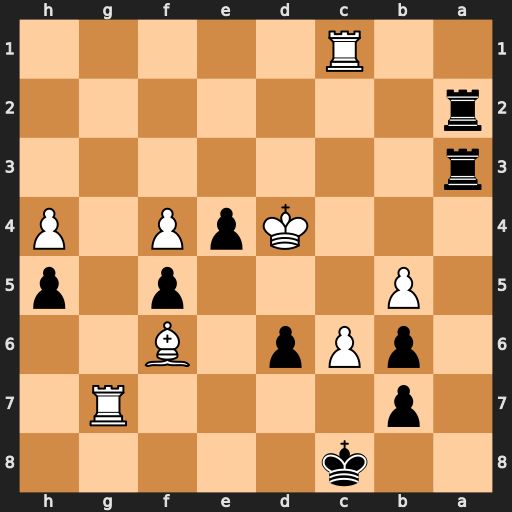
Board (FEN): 2k5/1p4R1/1pPp1B2/1P3p1p/3KpP1P/r7/r7/2R5
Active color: b
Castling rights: -
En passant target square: -
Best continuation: Rd3+ Kc4 Ra4#